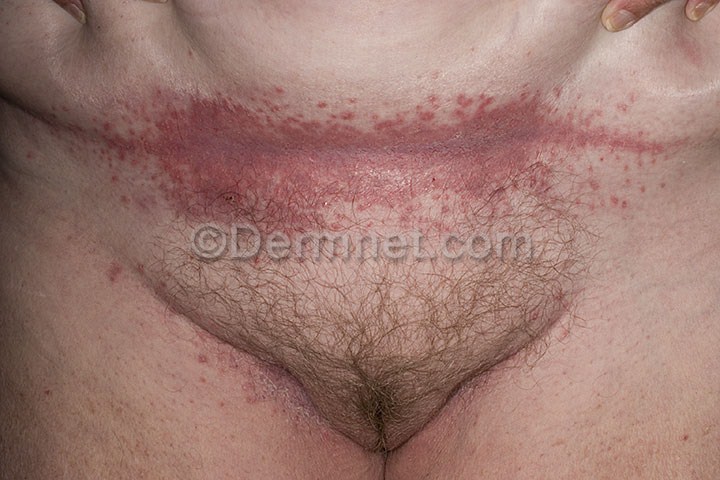
Disease: Tinea Ringworm Candidiasis and other Fungal Infections